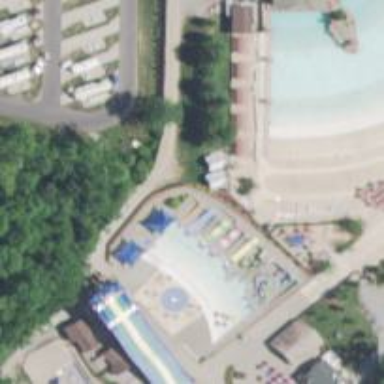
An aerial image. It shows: Water slide attraction.